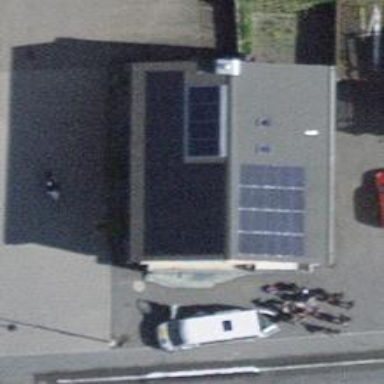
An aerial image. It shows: Solar photovoltaic panel generator.